Question: I'm trying to create a custom GridView with additional functionality but I do have problem with PostBack which are "simulated" by "Button2". On every PostBack (after a first DataBinding) the content of one DataRow gets erased until the GridView is fully empty. It has something to do with AddCustomControls() within the PreRender event. But I don't know how to fix this issue. Does anybody have an idea? Any help would be greatly appreciated.
Maybe the image below describes the behavior better than my words do.
With DataBind() in the OnLoad event and AddCustomControls in the OnDataBound event it worked pretty well. The table stayed exactly the same between PostBacks. But I couldn't use this "solution" (which is also not very elegant) anymore when I tried to implement the editing of the grid. Logically the edited values within the TextBoxes were overriden by the DataBind() in OnLoad.
Somehow it has to do with "headerTable.Rows.AddAt(1, controlRow);". If I do "headerTable.Rows.Add(controlRow);" which adds the row at the end everything works finde. So the content AFTER this kind of header row get cleared...

'''
<configuration>
<system.web>
<compilation debug="true" targetFramework="4.0" />
<pages>
<controls>
<add tagPrefix="asp" assembly="WebApplication11" namespace="WebApplication11"/>
</controls>
</pages>
</system.web>
</configuration>
'''
'''
<html xmlns="http://www.w3.org/1999/xhtml">
<head runat="server">
<title></title>
</head>
<body>
<form id="form1" runat="server">
<div>
<asp:mightygridview
ID="mightyGridView"
runat="server"
AllowSorting="true"
AllowHiding="true"
AutoGenerateEditButton="false"
OnRowUpdating="mightyGridView_RowUpdating">
</asp:mightygridview>
<br />
<asp:Button ID="Button1" runat="server" Text="Button - Binding" onclick="Button1_Click" />
<asp:Button ID="Button2" runat="server" Text="Button - Nothing" />
</div>
</form>
</body>
</html>
'''
'''
protected void Page_Load(object sender, EventArgs e)
{
}
protected void Button1_Click(object sender, EventArgs e)
{
DataTable tbl = new DataTable();
DataRow row;
tbl.Columns.Add("Spalte A");
tbl.Columns.Add("Spalte B");
tbl.Columns.Add("Spalte C");
row = tbl.NewRow();
row[0] = "Spalte A, Zeile 1";
row[1] = "Spalte B, Zeile 1";
row[2] = "Spalte C, Zeile 1";
tbl.Rows.Add(row);
row = tbl.NewRow();
row[0] = "Spalte A, Zeile 2";
row[1] = "Spalte B, Zeile 2";
row[2] = "Spalte C, Zeile 2";
tbl.Rows.Add(row);
row = tbl.NewRow();
row[0] = "Spalte A, Zeile 3";
row[1] = "Spalte B, Zeile 3";
row[2] = "Spalte C, Zeile 3";
tbl.Rows.Add(row);
mightyGridView.DataSource = tbl;
mightyGridView.DataBind();
}
'''
'''
public class MightyGridView : GridView
{
public MightyGridView()
{
_images = new Dictionary<_imageTypes, string>();
_images.Add(_imageTypes.SortAsc, "data:;base64,iVBORw0KGgoAAAANSUhEUgAAAA0AAAAJCAYAAADpeqZqAAAAAXNSR0IArs4c6QAAAAZiS0dEAP8A/wD/oL2nkwAAAAlwSFlzAAAOwwAADsMBx2+oZAAAAAd0SU1FB9oGEAstLlCBjxcAAABWSURBVBjTY/z45TsDqYCFkYF0wMTAyMiADW/ese8/LjkmbCZt3r73PzKNYRMjAwMDMkZXuHn73v/oalBs2oTDZHRxJph2XBpQNELVMn759pOM0CMDAADRtiJL6bIYOQAAAABJRU5ErkJggg==");
_images.Add(_imageTypes.SortAscActive, "data:;base64,iVBORw0KGgoAAAANSUhEUgAAAA0AAAAJCAYAAADpeqZqAAAAAXNSR0IArs4c6QAAAAZiS0dEAP8A/wD/oL2nkwAAAAlwSFlzAAAOxAAADsQBlSsOGwAAAAd0SU1FB9oHDgckDaeYtVQAAAA1SURBVBjTY/z//z8DqYCJgQyAU5NK2Yb/JGmCacClkYmQDdg0MhHjJHRxJmL8gC7PSLcgBwAAMRqcsjcZIwAAAABJRU5ErkJggg==");
_images.Add(_imageTypes.SortDesc, "data:;base64,iVBORw0KGgoAAAANSUhEUgAAAA0AAAAJCAYAAADpeqZqAAAAAXNSR0IArs4c6QAAAAZiS0dEAP8A/wD/oL2nkwAAAAlwSFlzAAAOwwAADsMBx2+oZAAAAAd0SU1FB9oGEAstDmvvr98AAABhSURBVBjTY/zy7ScDqYCJgQzA8p/hPwMDAwPDpm17/xNS7OflzAix6T8DA8N/BgY/T4gATg2ezowwtUwYErg0IPsJqhmOfdEU+Ho6M6KrwRoQMI2+OGxm/PTlOzmhRzoAADvsH5oZ616EAAAAAElFTkSuQmCC");
_images.Add(_imageTypes.SortDescActive, "data:;base64,iVBORw0KGgoAAAANSUhEUgAAAA0AAAAJCAYAAADpeqZqAAAAAXNSR0IArs4c6QAAAAZiS0dEAP8A/wD/oL2nkwAAAAlwSFlzAAAOxAAADsQBlSsOGwAAAAd0SU1FB9oHDgckFi39fLgAAABBSURBVBjTY/z//z8DqYCJgQzAAmOolG0gaOWdrgBGFJtgAoQ0YDgPl0Z0cSZCCrAa9P//f6xYuXT9f1xyjHQLcgCoNDp3uWsOTwAAAABJRU5ErkJggg==");
_images.Add(_imageTypes.HideColumn, "data:;base64,iVBORw0KGgoAAAANSUhEUgAAAA0AAAAJCAYAAADpeqZqAAAAAXNSR0IArs4c6QAAAAZiS0dEAP8A/wD/oL2nkwAAAAlwSFlzAAAOxAAADsQBlSsOGwAAAAd0SU1FB9oGEAsyFSzQaK0AAADHSURBVBjThZAxCoNQDIbTnsAbCM4eQfAC4uYstCdwFOd2dXNwFZzcxQtI3+bkrIKz4AW+Ln2l7WtpIJB8yf9DIoAAsq4rVVWx77topnMcR6ZpQvdHecS2bXJTSrIsYxgGNE/TFKWU2LZ90MxwvVwvBEFAXdd4nodSis8dQwTI6XTGsiz6vufb3ABd1+G6Lnme4/v+f9E8zziOQ1mWAFIUxbP+KYqiyHCP49gQPb8nIrIsi4Rh+IokSRJp25Y3+OrQNM3XGz7zDsbcHXO0jDwtAAAAAElFTkSuQmCC");
_images.Add(_imageTypes.ShowAllColumns, "data:;base64,iVBORw0KGgoAAAANSUhEUgAAAB4AAAAfCAIAAAB/DupQAAAAAXNSR0IArs4c6QAAAARnQU1BAACxjwv8YQUAAAAJcEhZcwAADsMAAA7DAcdvqGQAAAYdSURBVEhLtZXrb5NlGMb3/6AQjXzigyQaEwwGDDGixGDYQEUSFUWDcnACE7fhtq4HtpX2LV27Hmi7Q0e3MTbWLJtkAyY4NybqGId1Ze16Prynet3P87Yj+4zNnSZ7CL9cua7rvltl6F3FtPastgSeNfmjjd7oL+6Vc85Irf3pKeHJccvjDXOs/dFXpodH9Iuftvxb8+s/Hzf8/dH5Bx/U/fX+2YX3frq/p3b+3dPzu07N5fP5KkDnnpZmn5TuPS79vlS6s1gKz6vfdjyaWFDHF9TwnDZX76h7zy7gz7E5dXRWHflDvXZX8U4qeAzeUnqmlCuTsmdS6gxL9QHxtcN3VlZWquo90ZnFUrH8uRCIXexPfK5bxP+sPOr6UqZQZucPf4JSeTznSTb4s3g0D0uVx1p3+hshtblmemlpqerHy8uhGaXrRgz/XOdaPnE5VudN7K9/0ODPHOuI4PFMV+yQfvXrS4ntR++2hsQ6VxSP31mj+5sTB1rTeDzhyFc3LeOxORDbfSb61umVTQemCH1Yt/Thzw/21C7sOnn/nRPzO47PvXls9vWj97Z9cRffWw/PbJhXP7m95dDtLQdvbT546+Wa6ZeqtdlUPQViZQh92TdaYh+VDz6KOj49pyglWVElWZFkVaRRwlOzRUkpiHKhqOQLSq4o5wryyMRMNi9n8lI6J6eyUiorJjPS7urvCS103+BUVRtVUdTuoZv4BpQPuKKk+EITBVHJg8ugmGxBdnaPMq6UJq6UzIqJjLR9zxFC2wOjjMvlEhdi/QMT+JbBlTDEhV5PMAwo0FxvtiBl8nKnfyiTk1JskkBnpERG3LqjWjOE+UADLke7e0fJCknlUBpRcfiHCQ29RRkmkA85yeruh1ioJm6WuIl0GW29cj18czYw9Jt/YNIXGvcEx5yBYbs3hBffwIS3f9zdN+bsvt7pGxRcQXcw7OodcwTw55DgCVmcfe32gM03LHiHrJ5BiztkdoX0Qq+m2ua5piolhSSTahYdeU3RwQqR9DKLZRhCVkAvWSFlcjLE2rxDZYvhsriWxhQ1tMU7zLjMinJu0As0oGUuoZ29I2QxoGQFcdNZ0erqT2aoFWucmyrGU2VDzF2DG7iwGAK5v6SXtQJ6kRgqwarGuIguK5kdfUDDXwygmFiyrJqjyQfeYhYdEmMVrlRNyRYUCGQ+sAozbiojmmx+QLkPcUhOPoduc4bGbt57LrGRTt+AdT2xEbt/yOYZQGId9gDF5UZ6wQ5Hb5stYBK8BovbZO822gIGwa+z+HRmT4PRpXlt6grJClZO4XtRlFTodfeFC5UKs6pBr+AZYJLZamRYhdOiSQiQ3nQxlqJZTdJo6HZHqMLlLYYPnagw3MA2o8W8EjnJ7AxyH4jLKgwf9BYP+cu4cBncZ4ky+qK9n1YZFovrlRA8/XyVMeQvVjkvocJsNagPiI75K7Z0uGBxRS+46+hWR5+2dbxqRVINW2nleB+oZ1QJo8Wd4j6gEmhbClUTm9vsQHMfVpMFQq8VNEP0wtX/K8ZWoYf3F9eSXzUMYtzQX1iMGHmF4UOctRg+IEbuL9NbjK4VMJrqJmtgw9bBX8TIVk7rA48OMSbSUnnlEBpVGDFqaMZdYaOhm81XSDLpRR+oEtCLGLWVY1cYA38RI4+O58b7gBhh7rMEieXoSLyCvuRjXHYtGReDGEkyv+48tzTFqHGZXsotUUSM0QT0Mslx4kZiZTQaMhiedtAhHRTc/WZHb7vgM5qdVveAxYWt626z+U1Wr8Hs1Ld3GgW/weLVm926dmdLm6PZZG82CheMjkZjZ4PBXm+w1ettPzUJ6w3hP0jl604W2zyD7FRSf/lVQ27gxtj14XqRG5ReMHZWfFiJ5yF5eV210AOLUWG2GtRfumfOoLYa2umha4nENIsTrL/wN1FoNNgourIVMGQ5ll9vCK0GobVTSdshBKhnWtXoRMSTsNWprTJWo9yHep0ALtfLZ3m1jEZD+PXhP8y8D40GJ/ZNu5bsCgN9XmfjW4dKaLmtFc41WSPgxvPLTC+4z6Ev+Q4crdv72cm39325bWfNK2/seyFDv+i5XC4SiTx80R8w/wMqxePff8NAaAAAAABJRU5ErkJggg==");
}
private enum _imageTypes { SortAsc, SortAscActive, SortDesc, SortDescActive, HideColumn, ShowAllColumns }
private readonly Dictionary<_imageTypes, string> _images;
public new bool AllowSorting { get; set; }
public bool AllowHiding { get; set; }
public override object DataSource
{
get
{
return Page.Session[this.ID + ".DataSource"];
}
set
{
Page.Session[this.ID + ".DataSource"] = value;
base.DataSource = value;
}
}
private void AddCustomControlsRow()
{
if (DataSource != null)
{
if (AllowSorting || AllowHiding)
{
DataTable dataTable = GetDataTableFromDataSource();
if (dataTable.Columns.Count > 0 && dataTable.Rows.Count > 0)
{
if (this.HeaderRow != null && this.HeaderRow.Parent != null)
{
string sortExpression = dataTable.DefaultView.Sort.Replace(" ASC", "").Replace(" DESC", "");
SortDirection sortDirection = dataTable.DefaultView.Sort.EndsWith(" ASC") ? SortDirection.Ascending : SortDirection.Descending;
Table headerTable = (Table)this.HeaderRow.Parent;
GridViewRow controlRow = new GridViewRow(-1, -1, DataControlRowType.Header, DataControlRowState.Normal);
TableCell controlCell;
ImageButton imageButton;
foreach (TableCell cell in this.HeaderRow.Cells)
{
// Sicherstellen, dass es nicht die Spalte mit den Bearbeiten-Buttons ist, welche keine Uberschrift enthalt.
if (!(cell.Text.Replace("&nbsp;", "").Trim().Length > 0))
{
controlCell = new TableCell();
cell.Attributes.Add("style", "border-bottom: 0");
controlCell.Attributes.Add("style", "border-top: 0; text-align: center");
controlRow.Cells.Add(controlCell);
}
else
{
controlCell = new TableCell();
cell.Attributes.Add("style", "border-bottom: 0");
controlCell.Attributes.Add("style", "border-top: 0; text-align: center");
if (AllowSorting)
{
imageButton = new ImageButton();
imageButton.Attributes.Add("data-column-name", cell.Text);
imageButton.Click += new ImageClickEventHandler(SortColumnAscButton_Click);
if (sortExpression == cell.Text && sortDirection == SortDirection.Ascending)
imageButton.ImageUrl = _images[_imageTypes.SortAscActive];
else
imageButton.ImageUrl = _images[_imageTypes.SortAsc];
controlCell.Controls.Add(imageButton);
imageButton = new ImageButton();
imageButton.Attributes.Add("data-column-name", cell.Text);
imageButton.Click += new ImageClickEventHandler(SortColumnDescButton_Click);
if (sortExpression == cell.Text && sortDirection == SortDirection.Descending)
imageButton.ImageUrl = _images[_imageTypes.SortDescActive];
else
imageButton.ImageUrl = _images[_imageTypes.SortDesc];
controlCell.Controls.Add(imageButton);
controlRow.Cells.Add(controlCell);
}
if (AllowHiding)
{
imageButton = new ImageButton();
imageButton.Attributes.Add("data-column-name", cell.Text);
imageButton.Click += new ImageClickEventHandler(HideColumnButton_Click);
imageButton.ImageUrl = _images[_imageTypes.HideColumn];
controlCell.Controls.Add(imageButton);
controlRow.Cells.Add(controlCell);
}
}
}
headerTable.Rows.AddAt(1, controlRow);
}
}
}
}
}
public static DataTable GetDataTableFromIEnumerable(IEnumerable enumerable)
{
DataTable dataTable = new DataTable();
DataRow row;
PropertyInfo[] propertyInfos;
foreach (object obj in enumerable)
{
propertyInfos = obj.GetType().GetProperties();
if (dataTable.Columns.Count == 0)
foreach (PropertyInfo pi in propertyInfos)
dataTable.Columns.Add(pi.Name, pi.PropertyType);
row = dataTable.NewRow();
foreach (PropertyInfo pi in propertyInfos)
{
object value = pi.GetValue(obj, null);
row[pi.Name] = value;
}
dataTable.Rows.Add(row);
}
return dataTable;
}
private DataTable GetDataTableFromDataSource()
{
DataTable dataTable;
if (DataSource is DataTable)
dataTable = (DataTable)DataSource;
else if (DataSource is IEnumerable)
dataTable = GetDataTableFromIEnumerable((IEnumerable)DataSource);
else
throw new NotSupportedException("Typ wird nicht unterstutzt.");
return dataTable;
}
protected override void OnInit(EventArgs e)
{
base.OnInit(e);
}
protected override void OnLoad(EventArgs e)
{
// Weg der funktionierte, jedoch mit Editing Probleme macht: OnLoad: DataBind() / OnDataBound: AddCustomControls.
// Das DataBinding uberschrieb die geanderten Werte wieder.
base.OnLoad(e);
}
protected override void OnDataBinding(EventArgs e)
{
base.OnDataBinding(e);
}
protected override void OnDataBound(EventArgs e)
{
base.OnDataBound(e);
}
protected override void OnPreRender(EventArgs e)
{
AddCustomControlsRow();
base.OnPreRender(e);
}
protected override void OnUnload(EventArgs e)
{
base.OnUnload(e);
}
protected void SortColumnAscButton_Click(object sender, ImageClickEventArgs e)
{
DataTable dataTable = GetDataTableFromDataSource();
dataTable.DefaultView.Sort = ((ImageButton)sender).Attributes["data-column-name"] + " ASC";
DataSource = dataTable;
DataBind();
}
protected void SortColumnDescButton_Click(object sender, ImageClickEventArgs e)
{
DataTable dataTable = GetDataTableFromDataSource();
dataTable.DefaultView.Sort = ((ImageButton)sender).Attributes["data-column-name"] + " DESC";
DataSource = dataTable;
DataBind();
}
protected void HideColumnButton_Click(object sender, ImageClickEventArgs e)
{
// todo: Improve. Backup zum resetten, etc.
DataTable dataTable = GetDataTableFromDataSource();
dataTable.Columns.Remove(((ImageButton)sender).Attributes["data-column-name"]);
DataSource = dataTable;
DataBind();
}
'''
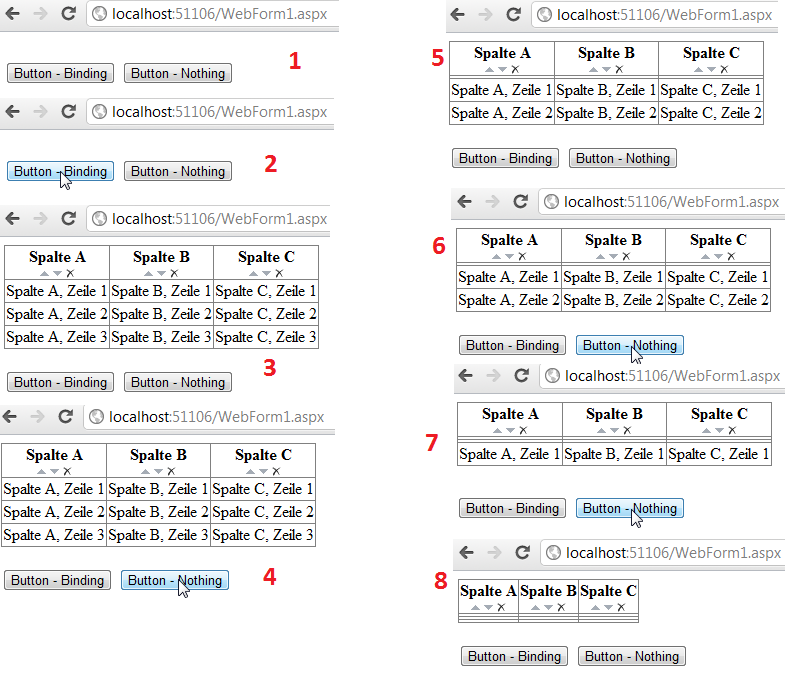
Answer: Moved it to OnRowCreated which is also fired on every PostBack of the life cycle:
'''
protected override void OnRowCreated(GridViewRowEventArgs e)
{
if (e.Row.RowType == DataControlRowType.Header)
{
if (AllowSorting || AllowHiding)
AddHeaderControls(e.Row);
}
base.OnRowCreated(e);
}
'''
It also fixed the behavior of the sort buttons etc. A click on a (sort) button did not trigger the event because the "binding" in the PreRender is too late to handle the event.
I also changed the AddHeaderControls method a bit, instead of adding a whole row, I add the controls to the cell itself, here is a snippet:
'''
foreach (TableCell cell in row.Cells)
{
// Sicherstellen, dass es nicht die Spalte mit den Bearbeiten-Buttons ist, welche keine Uberschrift enthalt.
if (cell.Text.Replace(" ", string.Empty).Trim().Length > 0)
{
// Write the Header Text into the cell as a (Literal)Control, because it would be lost otherwise.
cell.Controls.Add(new LiteralControl(cell.Text));
cell.Controls.Add(new LiteralControl("<br />"));
if (AllowSorting)
{
imageButton = new ImageButton();
imageButton.Attributes.Add("data-column-name", cell.Text);
imageButton.Click += new ImageClickEventHandler(SortColumnAscButton_Click);
if (sortExpression == cell.Text && sortDirection == SortDirection.Ascending)
imageButton.ImageUrl = _images[_imageTypes.SortAscActive];
else
imageButton.ImageUrl = _images[_imageTypes.SortAsc];
cell.Controls.Add(imageButton);
imageButton = new ImageButton();
imageButton.Attributes.Add("data-column-name", cell.Text);
imageButton.Click += new ImageClickEventHandler(SortColumnDescButton_Click);
if (sortExpression == cell.Text && sortDirection == SortDirection.Descending)
imageButton.ImageUrl = _images[_imageTypes.SortDescActive];
else
imageButton.ImageUrl = _images[_imageTypes.SortDesc];
cell.Controls.Add(imageButton);
}
if (AllowHiding)
{
imageButton = new ImageButton();
imageButton.Attributes.Add("data-column-name", cell.Text);
imageButton.Click += new ImageClickEventHandler(HideColumnButton_Click);
imageButton.ImageUrl = _images[_imageTypes.HideColumn];
cell.Controls.Add(imageButton);
}
}
}
'''